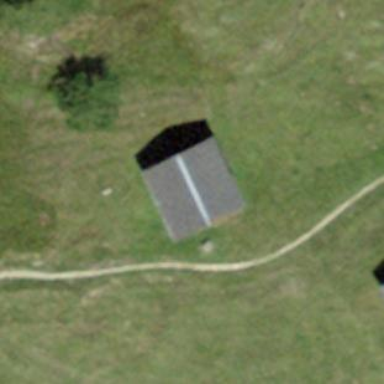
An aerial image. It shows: Shed.